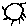
Label: sun